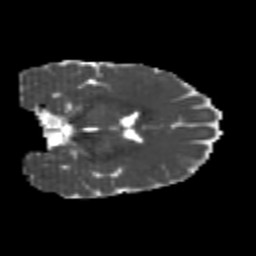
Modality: MD
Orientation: coronal
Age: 23
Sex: female
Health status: healthy
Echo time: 0.074 s